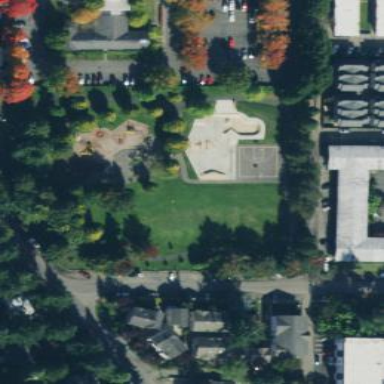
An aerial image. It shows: Park.